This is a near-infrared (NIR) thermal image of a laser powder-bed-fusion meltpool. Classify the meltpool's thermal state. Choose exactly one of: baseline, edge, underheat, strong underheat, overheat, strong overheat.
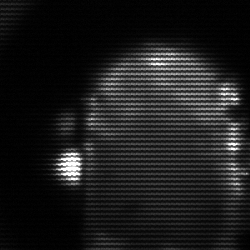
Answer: baseline